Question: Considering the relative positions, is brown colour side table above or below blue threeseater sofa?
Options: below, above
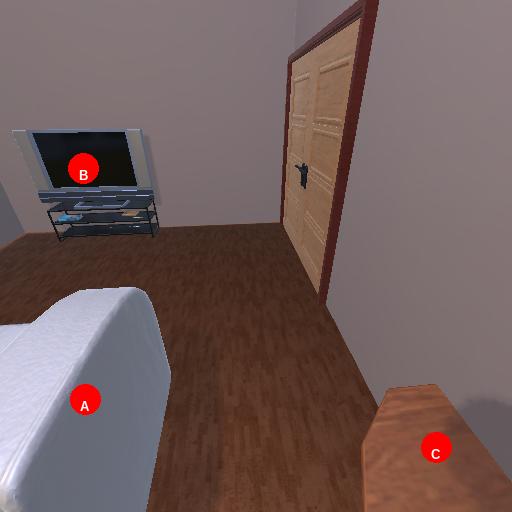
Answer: below